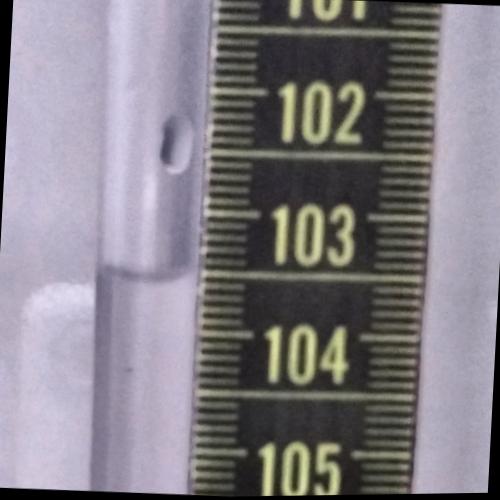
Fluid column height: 103.5 cm